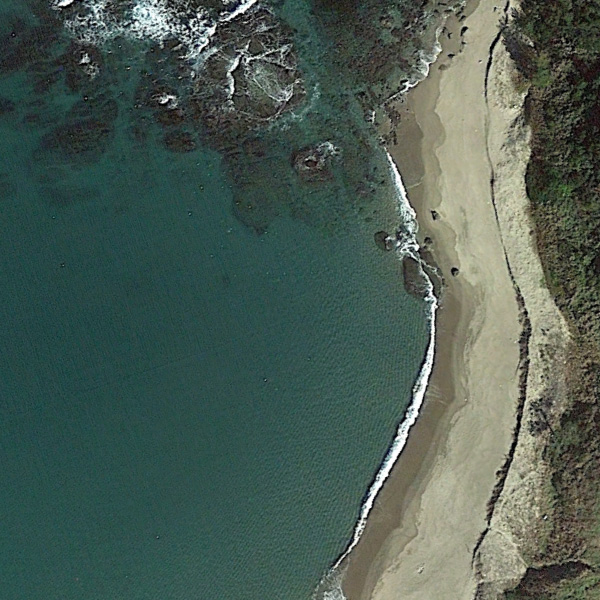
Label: Beach